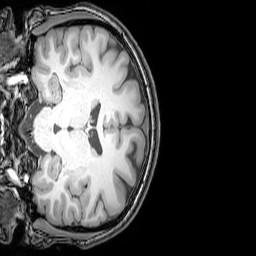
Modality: T1w
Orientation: coronal
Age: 22
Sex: female
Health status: healthy
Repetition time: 0.081 s
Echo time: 0.037 s